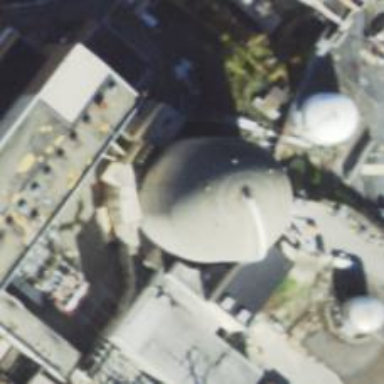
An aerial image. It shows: Nuclear power generator.